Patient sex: M
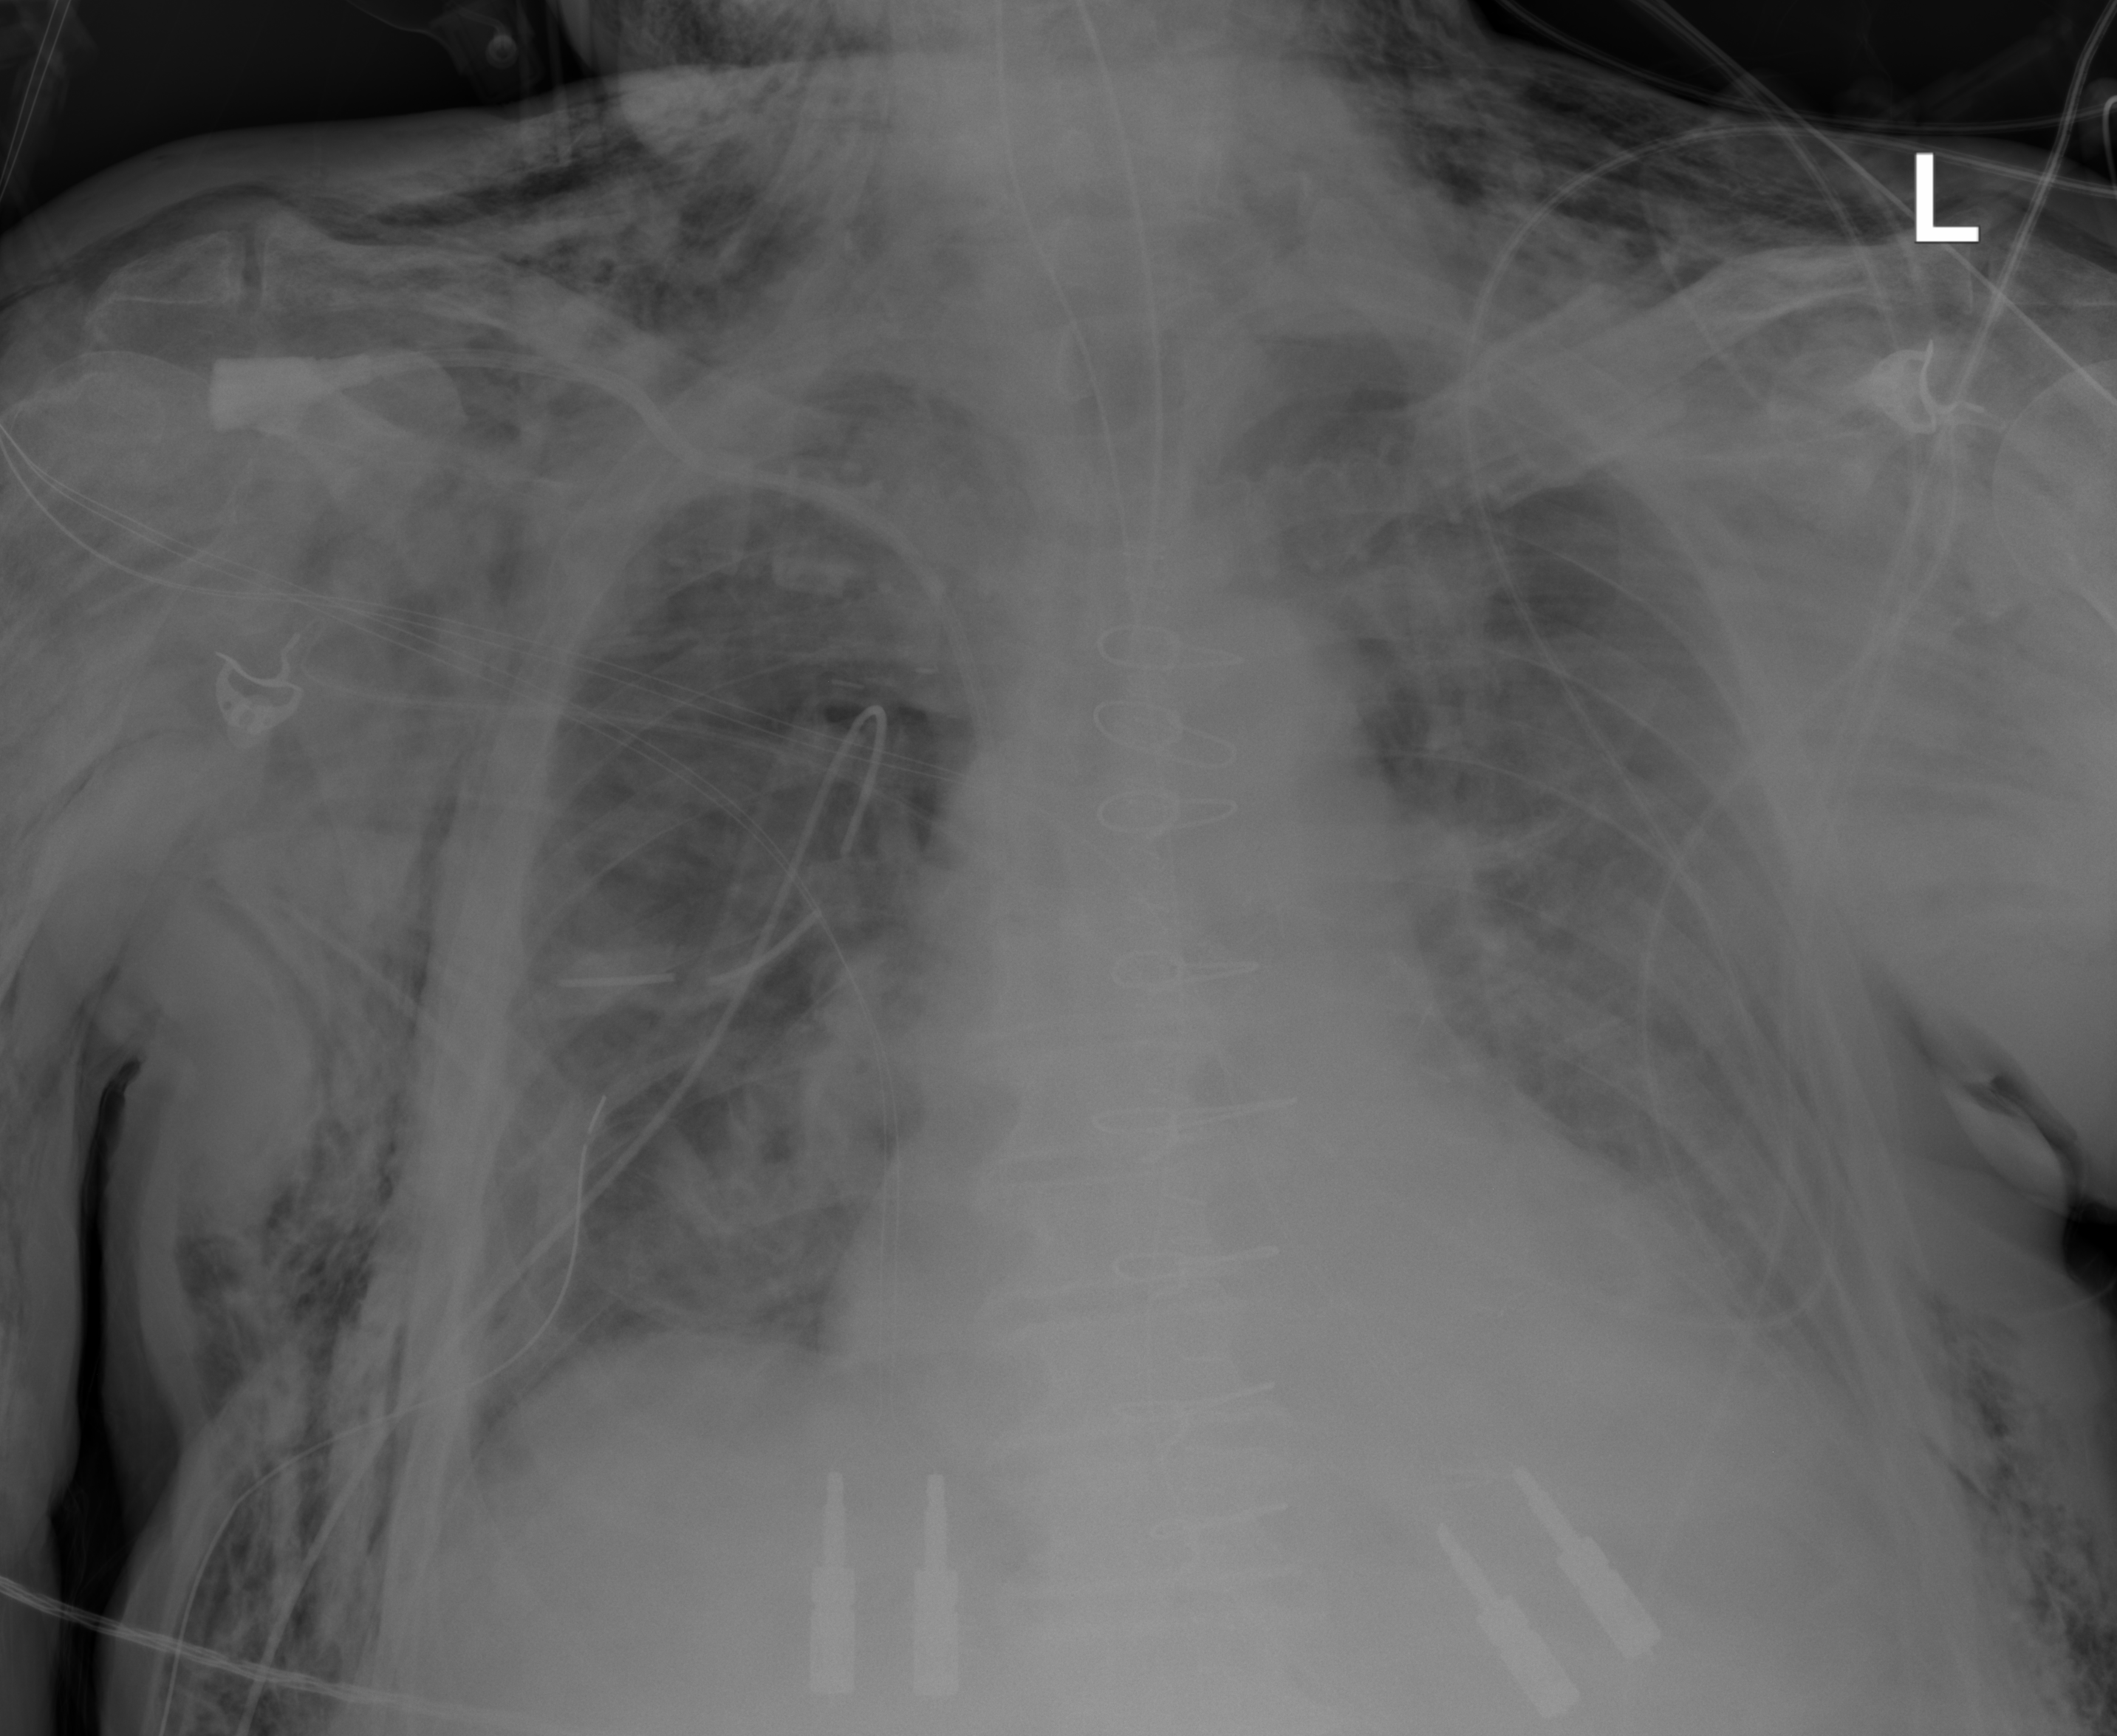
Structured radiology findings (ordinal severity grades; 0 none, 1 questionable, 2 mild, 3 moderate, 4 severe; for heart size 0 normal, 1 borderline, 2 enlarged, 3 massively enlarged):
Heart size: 0
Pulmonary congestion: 2
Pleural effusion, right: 0
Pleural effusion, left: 0
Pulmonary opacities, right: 0
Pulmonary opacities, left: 0
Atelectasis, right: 2
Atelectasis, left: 2